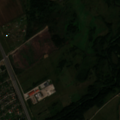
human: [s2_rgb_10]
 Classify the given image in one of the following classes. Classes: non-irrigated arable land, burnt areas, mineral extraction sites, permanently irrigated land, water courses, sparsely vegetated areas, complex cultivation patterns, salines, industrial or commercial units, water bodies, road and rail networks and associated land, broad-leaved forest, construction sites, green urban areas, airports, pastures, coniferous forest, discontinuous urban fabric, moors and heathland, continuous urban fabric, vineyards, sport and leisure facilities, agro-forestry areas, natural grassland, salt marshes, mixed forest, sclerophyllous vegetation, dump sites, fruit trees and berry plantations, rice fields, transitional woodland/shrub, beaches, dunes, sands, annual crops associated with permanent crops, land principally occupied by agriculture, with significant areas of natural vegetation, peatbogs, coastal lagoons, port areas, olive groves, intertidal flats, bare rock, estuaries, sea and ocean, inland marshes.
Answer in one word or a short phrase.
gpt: dump sites, non-irrigated arable land, pastures, complex cultivation patterns, broad-leaved forest